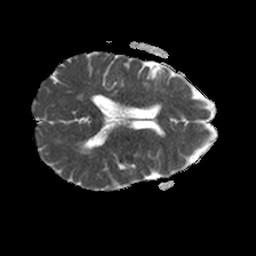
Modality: ADC
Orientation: axial
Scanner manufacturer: philips
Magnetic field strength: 1.5 T
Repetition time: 3.397 s
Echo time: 0.06899 s